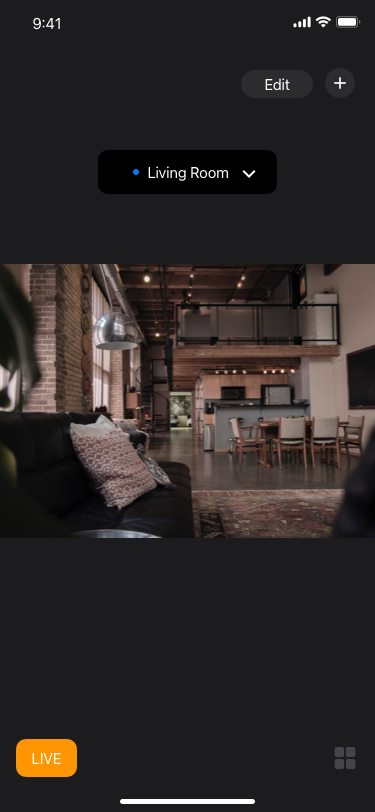
Text in this UI design:
LIVE
Living Room